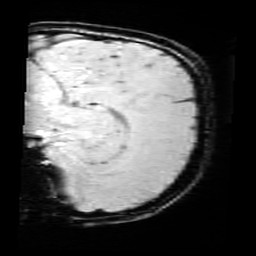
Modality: SWI
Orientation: sagittal
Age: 11
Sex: male
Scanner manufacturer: siemens
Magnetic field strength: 3 T
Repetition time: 0.027 s
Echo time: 0.02 s